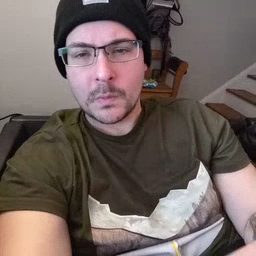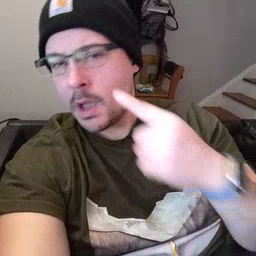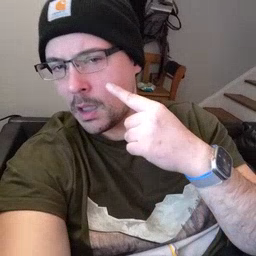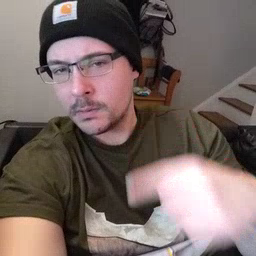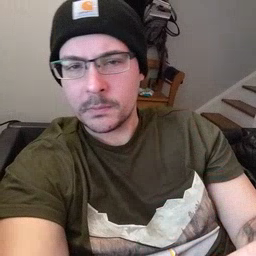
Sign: eye